Group 1:
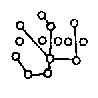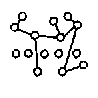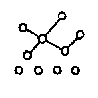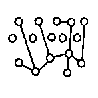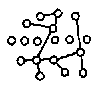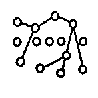
Group 2:
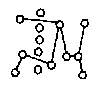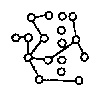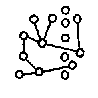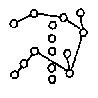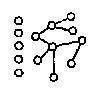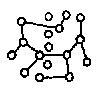
Rule separating the two groups: Unconnected circles on a horizontal line vs. unconnected circles on a vertical line.
Concepts: cluster, collinear, horizontal, on_line_or_curve, shape_cluster, vertical
Author: Mikhail M. Bongard
Reference: M. M. Bongard, Pattern Recognition, Spartan Books, 1970, p. 235.